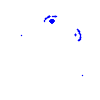
Particle: electron